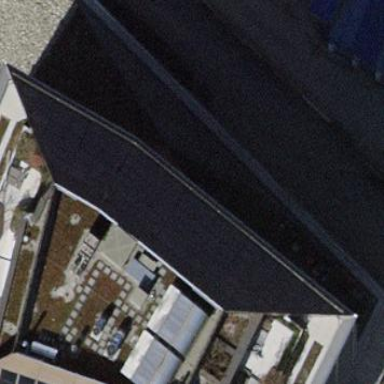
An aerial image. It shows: Part of the building is designated for commercial use.